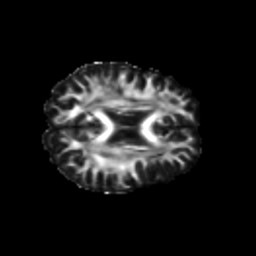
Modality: FA
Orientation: axial
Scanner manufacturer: siemens
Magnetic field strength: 3 T
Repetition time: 9.2 s
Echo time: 0.084 s